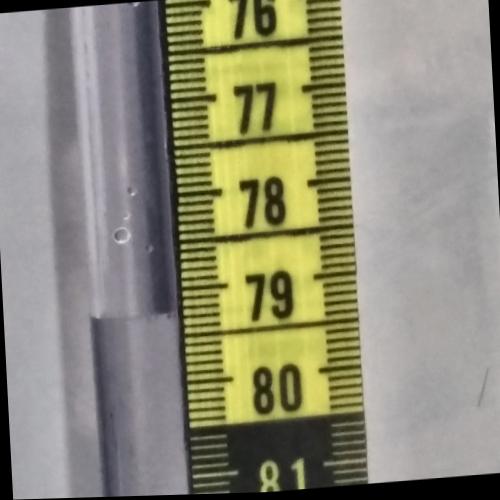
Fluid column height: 79.2 cm